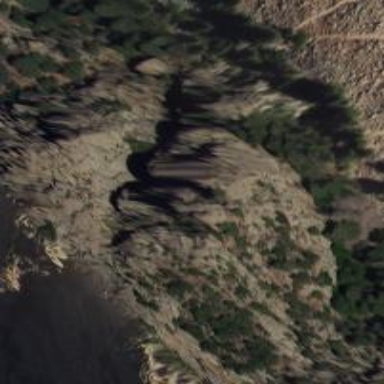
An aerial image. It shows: Cliff in nature.